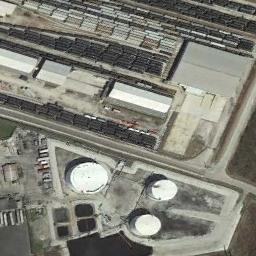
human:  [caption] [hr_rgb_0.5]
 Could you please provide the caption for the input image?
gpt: There are three white storage tanks and three silver storage tanks .

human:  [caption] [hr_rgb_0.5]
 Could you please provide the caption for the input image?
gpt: There are three storage tanks on the bare land .

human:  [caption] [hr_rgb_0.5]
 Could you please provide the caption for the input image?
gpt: There are many different sized storage tanks and many buildings in the factory .

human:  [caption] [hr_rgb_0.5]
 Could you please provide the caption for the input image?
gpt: There are several buildings beside the storage tanks .

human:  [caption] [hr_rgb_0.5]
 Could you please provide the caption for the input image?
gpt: There are three storage tanks and many containers .